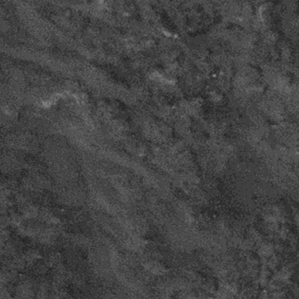
Label: frost